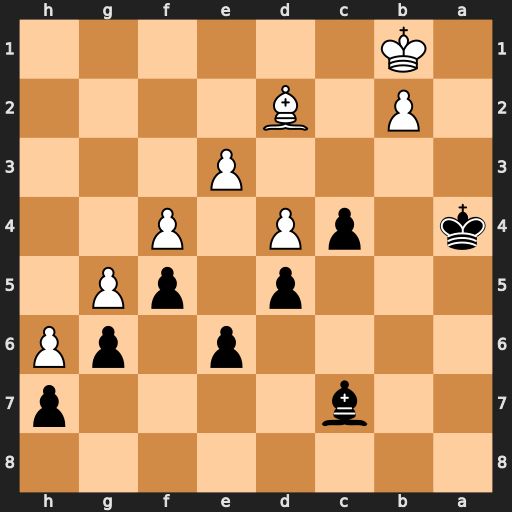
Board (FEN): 8/2b4p/4p1pP/3p1pP1/k1pP1P2/4P3/1P1B4/1K6
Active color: b
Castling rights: -
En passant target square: -
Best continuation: Ba5 Bxa5 Kxa5